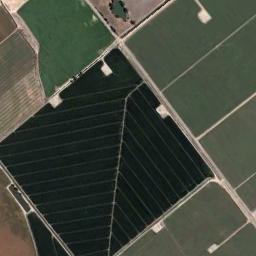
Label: rectangular_farmland